Interaction volume radius: 10 \u00c5
Interaction volume height: 30 \u00c5
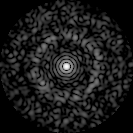
Disorder parameter: 0.8478